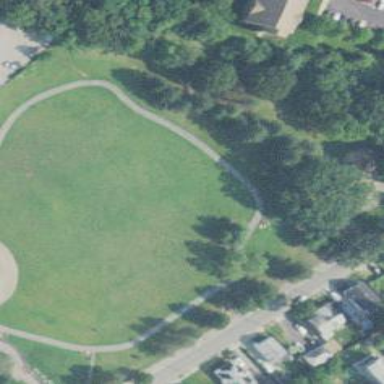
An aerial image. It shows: Park where softball is played.